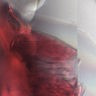
Metastatic tissue present: no